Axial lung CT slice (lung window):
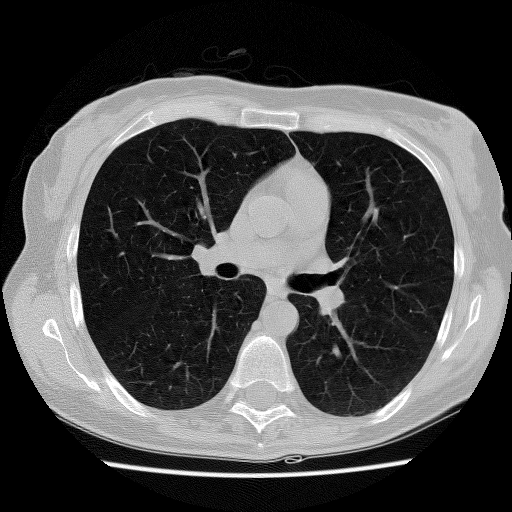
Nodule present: no